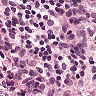
Metastatic tissue present: no